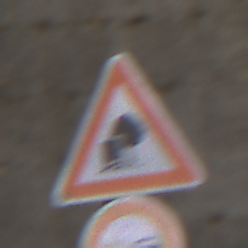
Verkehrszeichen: UnzureichendesLichtraumprofil
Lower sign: Ueberholverbot
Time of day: MorningAfternoon
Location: Outdoor (Suburban)
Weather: PartlyCloudy
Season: NotSpecified
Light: Natural